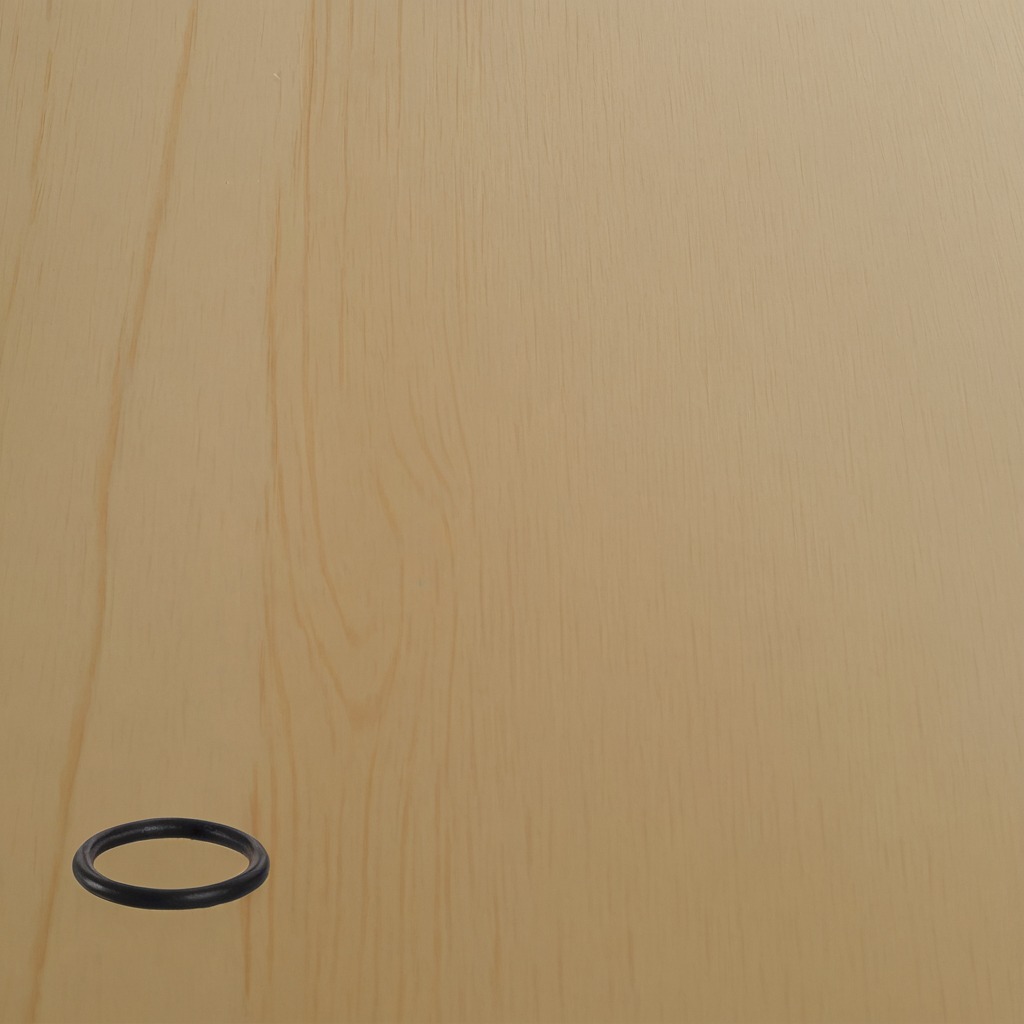
A rubber O-ring is lying on the plywood surface in a paint workshop lit by afternoon window light.